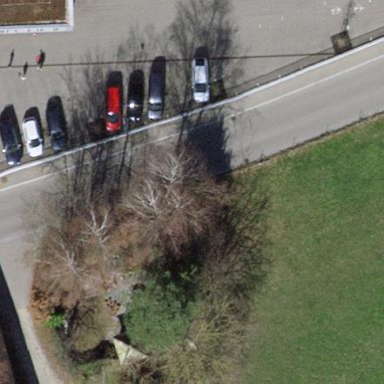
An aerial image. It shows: Asphalt street-side parking area.